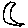
Label: moon